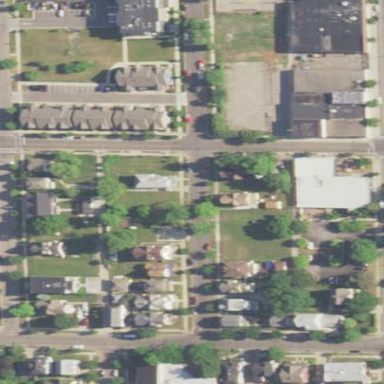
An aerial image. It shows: Sidewalk.